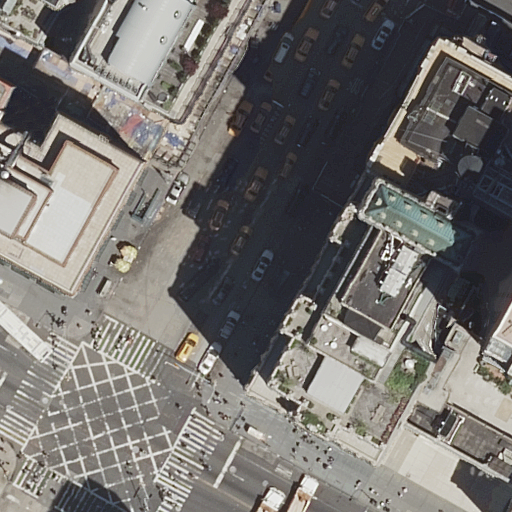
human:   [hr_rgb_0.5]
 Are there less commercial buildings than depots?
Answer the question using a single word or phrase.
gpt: no

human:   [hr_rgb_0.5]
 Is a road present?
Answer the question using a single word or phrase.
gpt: yes

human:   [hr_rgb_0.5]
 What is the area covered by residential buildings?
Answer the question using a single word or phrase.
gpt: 4681m2

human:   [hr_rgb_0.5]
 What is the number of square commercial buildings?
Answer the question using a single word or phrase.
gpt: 0

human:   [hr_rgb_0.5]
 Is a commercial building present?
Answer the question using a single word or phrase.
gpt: no

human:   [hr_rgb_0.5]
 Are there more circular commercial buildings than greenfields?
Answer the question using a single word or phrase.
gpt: no

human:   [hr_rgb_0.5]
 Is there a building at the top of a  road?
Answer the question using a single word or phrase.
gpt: yes

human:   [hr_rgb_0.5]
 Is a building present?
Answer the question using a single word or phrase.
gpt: yes

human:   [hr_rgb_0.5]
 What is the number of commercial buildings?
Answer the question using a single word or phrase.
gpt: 0

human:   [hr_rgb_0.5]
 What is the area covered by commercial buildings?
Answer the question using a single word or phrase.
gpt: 0m2

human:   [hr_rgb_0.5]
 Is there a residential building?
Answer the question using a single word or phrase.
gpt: yes

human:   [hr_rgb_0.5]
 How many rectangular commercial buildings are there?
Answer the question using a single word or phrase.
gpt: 0

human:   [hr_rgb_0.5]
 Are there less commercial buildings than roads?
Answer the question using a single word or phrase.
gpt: yes

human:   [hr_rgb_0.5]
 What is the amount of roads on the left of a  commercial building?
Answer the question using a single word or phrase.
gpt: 0

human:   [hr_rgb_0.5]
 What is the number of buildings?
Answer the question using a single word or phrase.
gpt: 9

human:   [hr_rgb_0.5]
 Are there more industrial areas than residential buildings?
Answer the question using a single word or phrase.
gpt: no

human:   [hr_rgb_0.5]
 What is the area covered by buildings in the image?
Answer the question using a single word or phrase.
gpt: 4681m2

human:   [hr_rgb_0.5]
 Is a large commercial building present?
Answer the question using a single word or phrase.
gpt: no

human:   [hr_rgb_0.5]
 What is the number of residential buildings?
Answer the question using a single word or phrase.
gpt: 9

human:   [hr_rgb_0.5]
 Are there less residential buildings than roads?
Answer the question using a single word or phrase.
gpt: no

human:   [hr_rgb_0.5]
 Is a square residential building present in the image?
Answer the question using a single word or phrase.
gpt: no

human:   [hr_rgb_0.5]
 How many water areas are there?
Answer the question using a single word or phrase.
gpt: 0

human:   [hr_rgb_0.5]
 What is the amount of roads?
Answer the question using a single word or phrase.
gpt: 4

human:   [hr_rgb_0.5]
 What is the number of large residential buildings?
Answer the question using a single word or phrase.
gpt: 3

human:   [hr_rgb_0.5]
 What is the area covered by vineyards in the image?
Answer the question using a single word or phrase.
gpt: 0m2

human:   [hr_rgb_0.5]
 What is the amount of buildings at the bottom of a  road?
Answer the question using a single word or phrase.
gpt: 3

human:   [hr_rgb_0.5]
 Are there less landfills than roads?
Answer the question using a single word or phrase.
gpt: yes

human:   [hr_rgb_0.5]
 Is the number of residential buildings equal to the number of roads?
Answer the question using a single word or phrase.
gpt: no

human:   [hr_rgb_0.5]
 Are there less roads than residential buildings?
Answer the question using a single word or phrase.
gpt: yes

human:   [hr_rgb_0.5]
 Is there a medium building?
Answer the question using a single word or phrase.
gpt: yes

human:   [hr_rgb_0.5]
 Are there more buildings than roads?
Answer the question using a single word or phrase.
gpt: yes

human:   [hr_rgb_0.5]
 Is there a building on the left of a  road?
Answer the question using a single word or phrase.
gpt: yes

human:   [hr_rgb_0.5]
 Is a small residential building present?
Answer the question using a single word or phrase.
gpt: yes

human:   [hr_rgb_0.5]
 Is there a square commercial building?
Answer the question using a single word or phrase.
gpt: no

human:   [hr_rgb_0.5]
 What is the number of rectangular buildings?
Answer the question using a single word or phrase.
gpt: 4

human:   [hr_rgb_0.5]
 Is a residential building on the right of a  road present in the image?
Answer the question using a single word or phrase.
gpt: yes

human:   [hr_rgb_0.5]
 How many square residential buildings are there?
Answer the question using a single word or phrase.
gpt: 0

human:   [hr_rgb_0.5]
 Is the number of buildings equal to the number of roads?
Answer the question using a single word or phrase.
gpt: no

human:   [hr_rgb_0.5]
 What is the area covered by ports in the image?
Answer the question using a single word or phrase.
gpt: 0m2

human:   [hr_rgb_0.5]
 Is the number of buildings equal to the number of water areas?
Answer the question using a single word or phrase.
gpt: no

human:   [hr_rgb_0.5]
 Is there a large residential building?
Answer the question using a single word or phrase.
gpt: yes

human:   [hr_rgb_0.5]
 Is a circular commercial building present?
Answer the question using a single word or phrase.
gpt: no

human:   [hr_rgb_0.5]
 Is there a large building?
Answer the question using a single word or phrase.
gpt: yes

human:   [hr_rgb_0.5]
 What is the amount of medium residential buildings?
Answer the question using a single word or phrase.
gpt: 2

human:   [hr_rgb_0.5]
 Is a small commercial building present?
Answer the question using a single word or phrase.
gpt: no

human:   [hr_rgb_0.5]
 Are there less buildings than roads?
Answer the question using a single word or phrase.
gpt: no

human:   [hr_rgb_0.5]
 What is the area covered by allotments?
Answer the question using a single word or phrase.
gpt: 0m2

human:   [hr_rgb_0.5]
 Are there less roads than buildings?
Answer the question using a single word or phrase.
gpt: yes

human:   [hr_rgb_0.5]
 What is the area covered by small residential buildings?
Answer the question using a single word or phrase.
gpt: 89m2

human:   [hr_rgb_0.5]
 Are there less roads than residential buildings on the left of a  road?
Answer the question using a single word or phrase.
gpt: no

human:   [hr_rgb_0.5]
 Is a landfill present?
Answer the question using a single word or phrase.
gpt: no

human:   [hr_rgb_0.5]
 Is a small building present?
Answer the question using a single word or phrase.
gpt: yes

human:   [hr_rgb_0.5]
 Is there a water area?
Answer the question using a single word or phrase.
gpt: no

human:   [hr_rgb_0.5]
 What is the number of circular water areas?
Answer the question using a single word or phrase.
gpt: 0

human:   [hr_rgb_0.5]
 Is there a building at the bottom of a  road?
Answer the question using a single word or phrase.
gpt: yes

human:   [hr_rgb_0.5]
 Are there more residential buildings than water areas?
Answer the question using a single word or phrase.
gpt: yes

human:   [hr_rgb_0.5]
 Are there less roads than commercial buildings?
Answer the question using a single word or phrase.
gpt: no

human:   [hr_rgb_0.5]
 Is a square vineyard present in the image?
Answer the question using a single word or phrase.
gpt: no

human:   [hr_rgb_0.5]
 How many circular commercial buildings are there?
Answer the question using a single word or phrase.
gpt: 0

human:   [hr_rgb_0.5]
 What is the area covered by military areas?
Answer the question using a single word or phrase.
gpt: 0m2

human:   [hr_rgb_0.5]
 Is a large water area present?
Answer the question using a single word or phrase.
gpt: no

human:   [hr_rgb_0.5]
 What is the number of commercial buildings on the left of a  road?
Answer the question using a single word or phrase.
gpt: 0

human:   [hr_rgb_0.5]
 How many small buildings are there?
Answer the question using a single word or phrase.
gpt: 4

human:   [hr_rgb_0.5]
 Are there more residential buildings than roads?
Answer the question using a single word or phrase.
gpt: yes